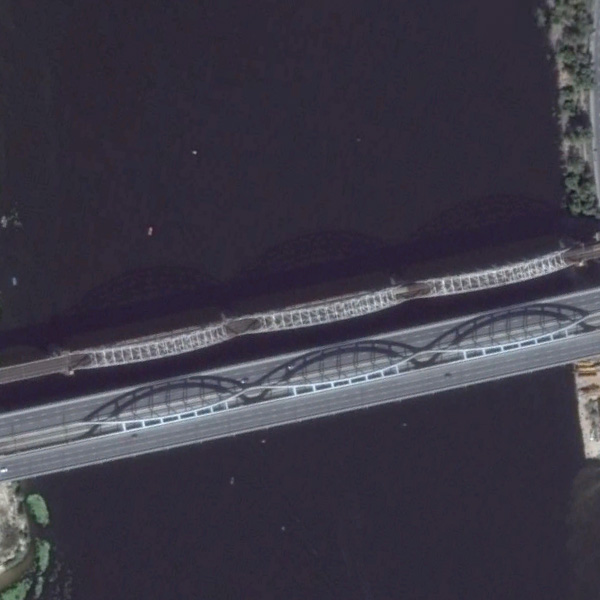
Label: Bridge